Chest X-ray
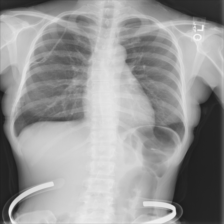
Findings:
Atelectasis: negative
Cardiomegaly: negative
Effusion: negative
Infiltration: negative
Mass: negative
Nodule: negative
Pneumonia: negative
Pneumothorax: negative
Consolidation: negative
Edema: negative
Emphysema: negative
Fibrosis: negative
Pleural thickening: negative
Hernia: negative